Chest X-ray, AP view. Patient: 39 years old, sex F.
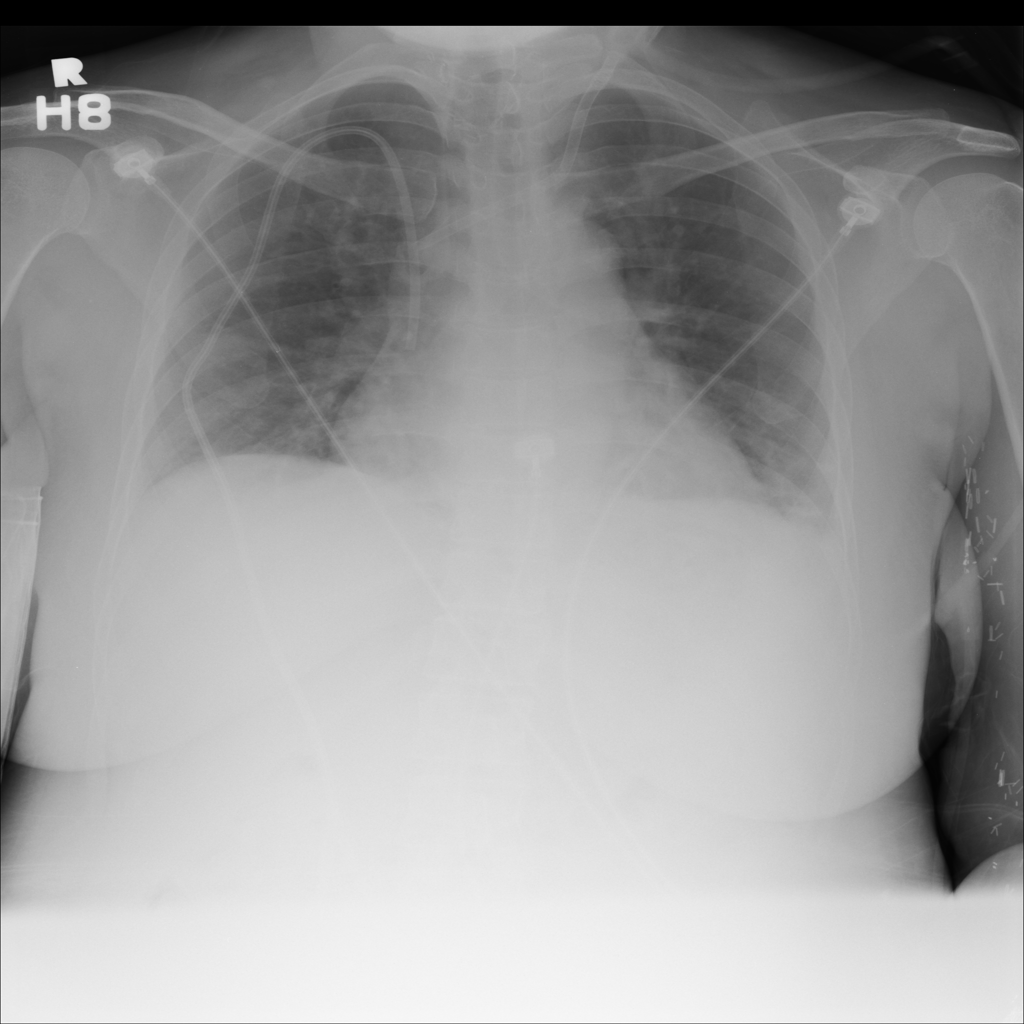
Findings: No Finding